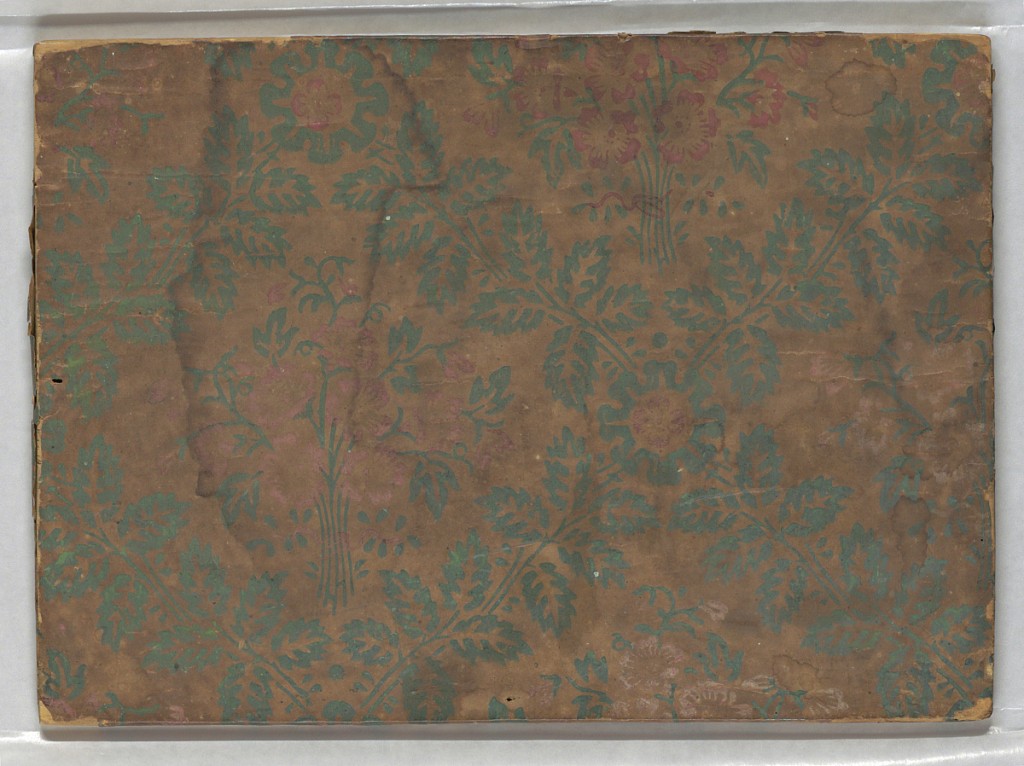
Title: Sidewall on board
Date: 1830–40
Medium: Block-printed on paper, mounted on pine board
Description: Pine board covered with wallpaper. Diaper pattern of bunch of red and green flowers within green floral frame. Has three holes along edge on one side, appears to have been box lid or door.